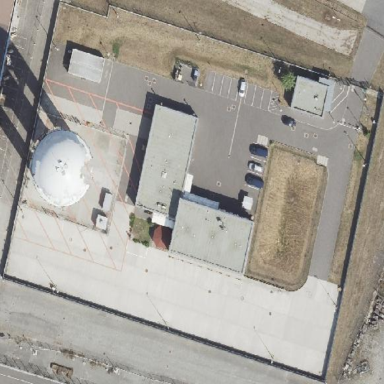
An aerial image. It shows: Military radar facility surrounded by fence.